Question: I recently updated my mac and the code that was normally running stopped functioning.
When I now run my program (a game) the window still has the right dimensions but the elements are displayed in the bottom-left quarter of my screen.

I don't understand where it comes from.
here is the .cpp that I used in the exemple:
'''
#include "../../include/game.h"
int main(int argc, char **argv)
{
SDL_Window *window;
SDL_Renderer *render;
int w;
int h;
(void)argc;
(void)argv;
SDL_Init(SDL_INIT_VIDEO | SDL_INIT_TIMER);
window = SDL_CreateWindow("lul", SDL_WINDOWPOS_CENTERED, SDL_WINDOWPOS_CENTERED, WINDOW_W, WINDOW_H, 0);
render = SDL_CreateRenderer(window, -1, SDL_RENDERER_ACCELERATED);
SDL_GetWindowSize(window, &w, &h);
SDL_Surface *surface;
SDL_Texture *texture;
surface = IMG_Load("FondHome2.jpg");
texture = SDL_CreateTextureFromSurface(render, surface);
SDL_Event event;
bool close_requested = false;
while (!close_requested)
{
while (SDL_PollEvent(&event))
{
if (event.type == SDL_QUIT)
{
close_requested = true;
}
}
SDL_RenderCopy(render, texture, NULL, NULL);
SDL_RenderPresent(render);
}
return(0);
}
'''
and here is the .h used:
'''
#ifndef GAME_H
# define GAME_H
# include <SDL2/SDL.h>
# include <SDL2/SDL_timer.h>
# include <SDL2/SDL_image.h>
# include <SDL2/SDL_ttf.h>
# include <fstream>
# include <iostream>
# include <string>
# include <vector>
# include <stdarg.h>
# include <math.h>
# define WINDOW_W 400
# define WINDOW_H 300
#endif
'''
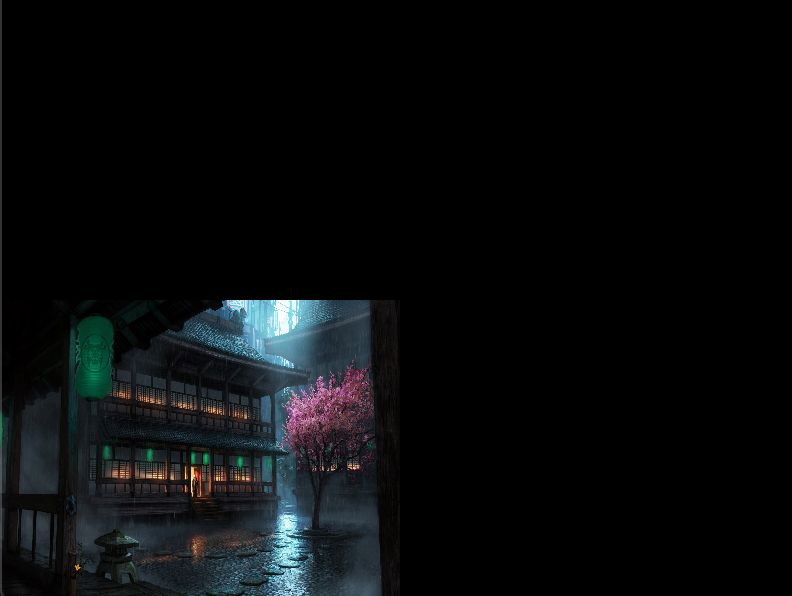
Answer: See content related to High-DPI differences when working with Retina displays on Mac: <URL>. Pass the 'SDL_WINDOW_ALLOW_HIGHDPI' flag to 'SDL_CreateWindow', and the SDL_Render API should do the right thing.
The problem is that without high DPI enabled, the actual width and height of your 'SDL_Window' correspond to more pixels than you passed to 'SDL_CreateWindow' (2X width and height, in this case). It seems like 'SDL_RenderCopy' still thinks the target framebuffer is 400x300, which is correct when the DPI scaling factor is 1. When the image is drawn, only 1/4 of the physical space is covered.
I can't tell you exactly where the scaling issue happens without reading the SDL2 source, since it could be happening with an internal framebuffer or during the final blit, but the issue is the assumption of a DPI scaling factor of 1. Passing the 'SDL_WINDOW_ALLOW_HIGHDPI' flag during window creation tells SDL to query the actual monitor DPI to be used.
Related issue: <URL>